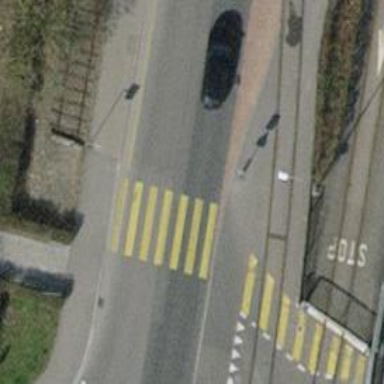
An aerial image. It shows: Zebra crossing on the road.